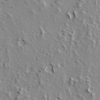
Label: not_dusty